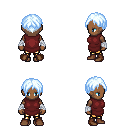
a pixel art fantasy rpg character, female body template, human, dark skin, maroon tunic, gold greaves, white cyan parted hairstyle, white cloth bandages, brown shoes, four views (front, back, left, right), 2x2 character sprite sheet, small pixel art, hard edges, no anti-aliasing